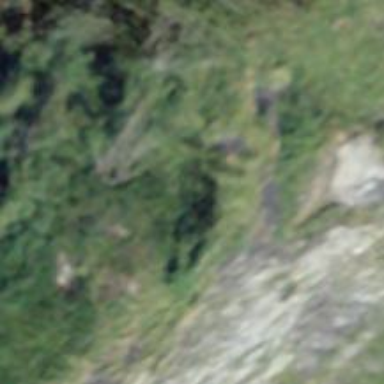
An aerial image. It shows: Natural cliff.